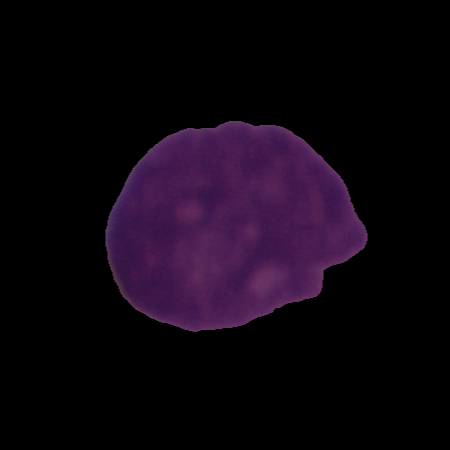
Label: cancer